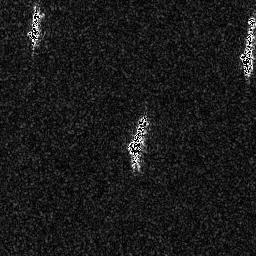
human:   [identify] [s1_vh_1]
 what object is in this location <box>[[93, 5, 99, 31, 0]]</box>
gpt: <ref>1 medium ship at the top right</ref>